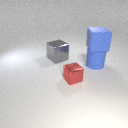
large gray metal cube behind small red metal cube